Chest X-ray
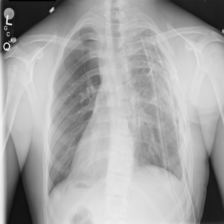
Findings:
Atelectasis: negative
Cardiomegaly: negative
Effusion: negative
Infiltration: negative
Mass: negative
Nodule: negative
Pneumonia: negative
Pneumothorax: negative
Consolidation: negative
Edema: negative
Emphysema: negative
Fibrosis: negative
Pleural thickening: positive
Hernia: negative